Question: I found an example of showing the filesystem tree (like in Windows Explorer) on MSDN <URL>. Do you know any alternative for this in WinForms? Thanks in advance!
The example linked above, reports the following error when running:

Is anybody meeting the same error?
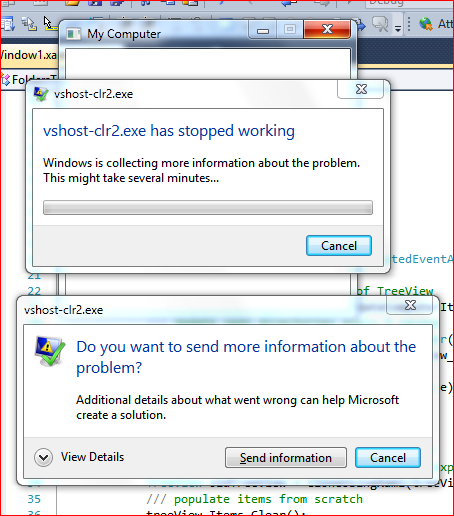
Answer: well, WinForms has it's own bulit-in <URL> namespace